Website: apple
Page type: billing-address
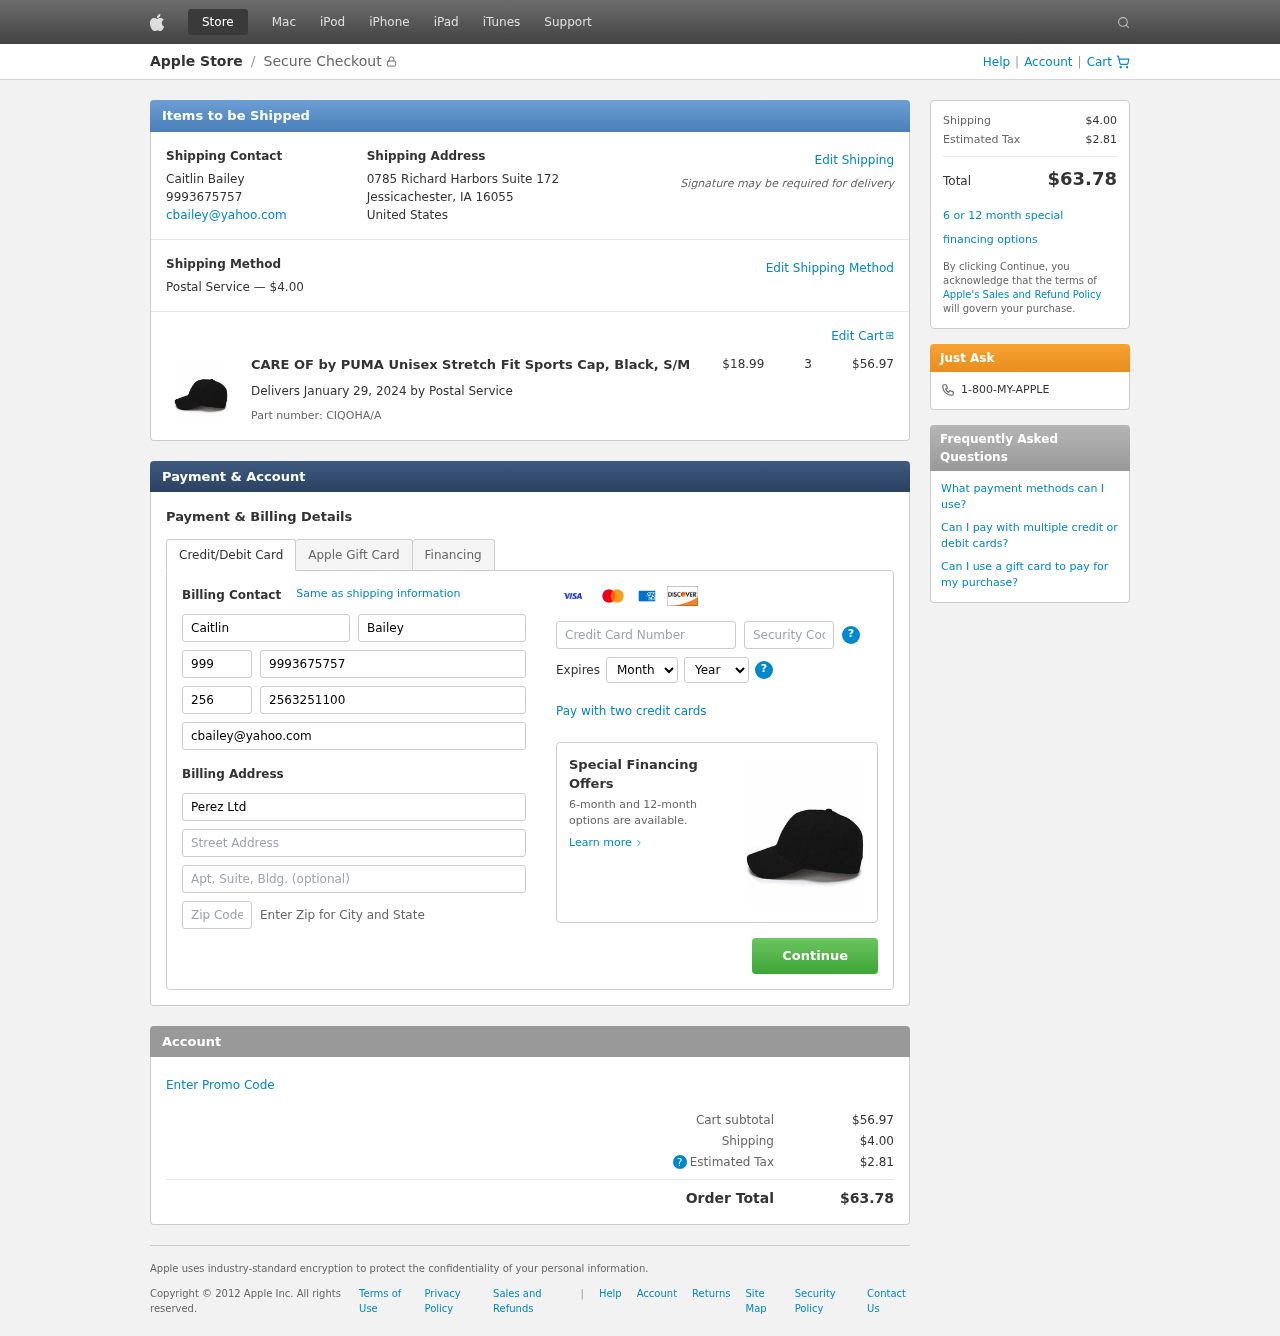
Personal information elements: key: PII_CARD_CVV
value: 211
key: PII_CARD_EXPIRY_MONTH
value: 04
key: PII_CARD_EXPIRY_YEAR
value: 30
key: PII_CARD_NUMBER
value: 4377 8418 6431 1307
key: PII_CITY_STATE_ZIP
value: Jessicachester, IA 16055
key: PII_COMPANY
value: Perez Ltd
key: PII_COUNTRY
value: United States
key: PII_EMAIL
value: cbailey@yahoo.com
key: PII_FIRSTNAME
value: Caitlin
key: PII_FULLNAME
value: Caitlin Bailey
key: PII_LASTNAME
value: Bailey
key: PII_PHONE
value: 9993675757
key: PII_PHONE_ALT
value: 2563251100
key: PII_PHONE_ALT_AREA
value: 256
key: PII_PHONE_AREA
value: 999
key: PII_STREET
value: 0785 Richard Harbors Suite 172
Product elements: key: PRODUCT1_NAME
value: CARE OF by PUMA Unisex Stretch Fit Sports Cap, Black, S/M
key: PRODUCT1_PRICE
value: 18.99
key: PRODUCT1_QUANTITY
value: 3
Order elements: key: ORDER_SHIPPING_COST
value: $4.00
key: ORDER_SUBTOTAL
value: $56.97
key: ORDER_DELIVERY_DATE
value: January 29, 2024
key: ORDER_PART_NUMBER
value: CIQOHA/A
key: ORDER_TAX
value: $2.81
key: ORDER_TOTAL
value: $63.78